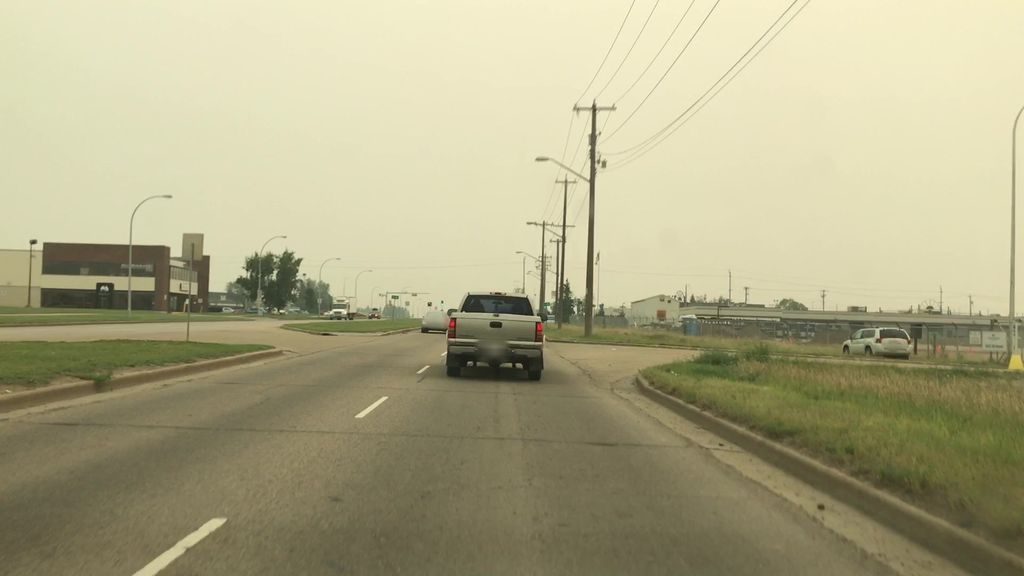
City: edmonton